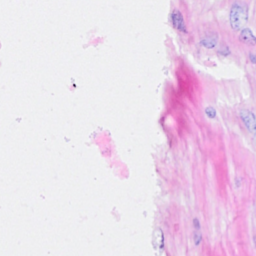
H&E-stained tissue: Breast